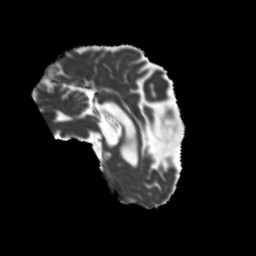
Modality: MD
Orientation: sagittal
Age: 53
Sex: female
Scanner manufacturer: siemens
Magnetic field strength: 3 T
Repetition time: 5.25 s
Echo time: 0.08 s